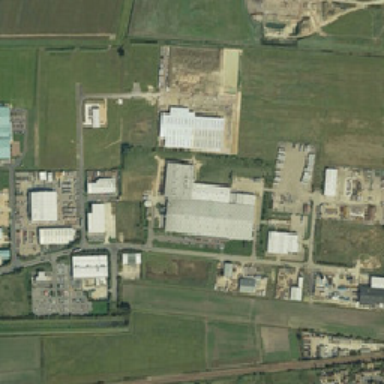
The streets were lined up with industrial houses .